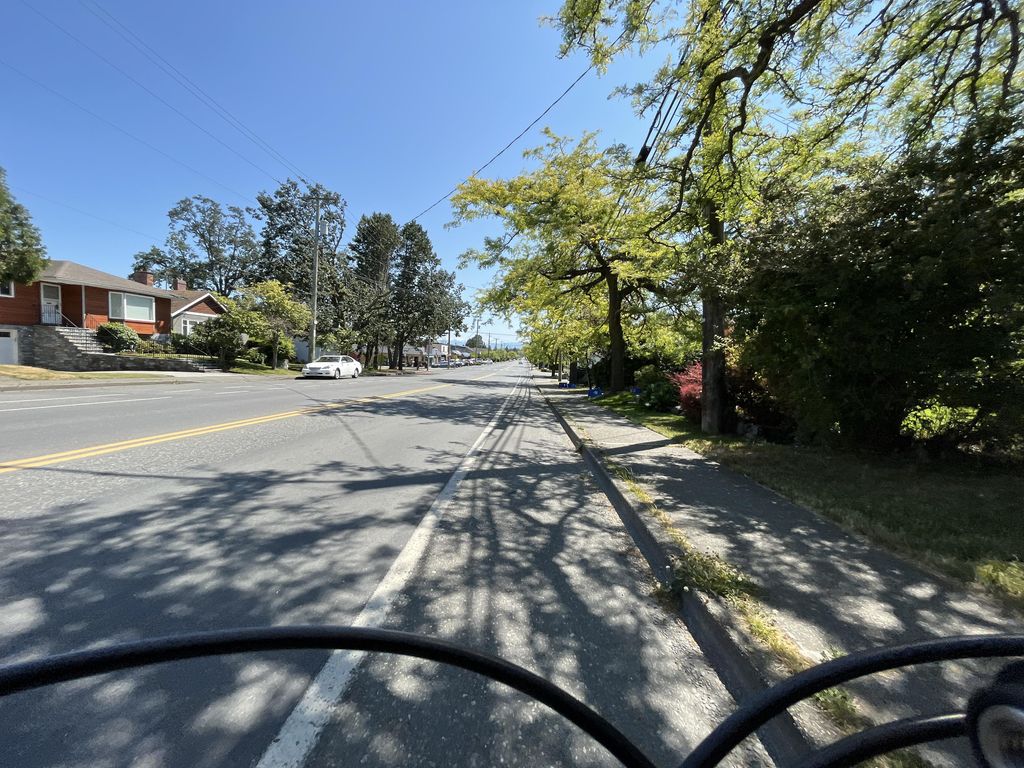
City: victoria